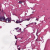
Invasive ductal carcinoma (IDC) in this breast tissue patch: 0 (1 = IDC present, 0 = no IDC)